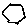
Label: hexagon